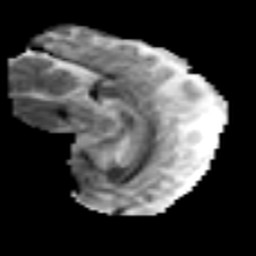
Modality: MD
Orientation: sagittal
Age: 33
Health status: ill
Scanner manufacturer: philips
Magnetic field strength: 3 T
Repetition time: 9 s
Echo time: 0.127 s